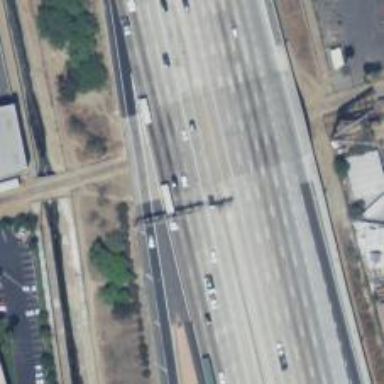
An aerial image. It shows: Motorway bridge.